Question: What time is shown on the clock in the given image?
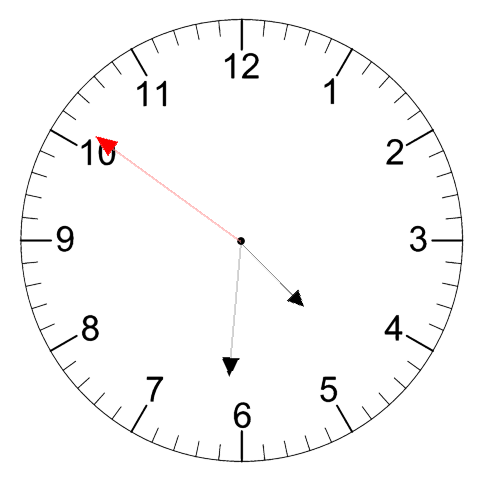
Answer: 04:30:51